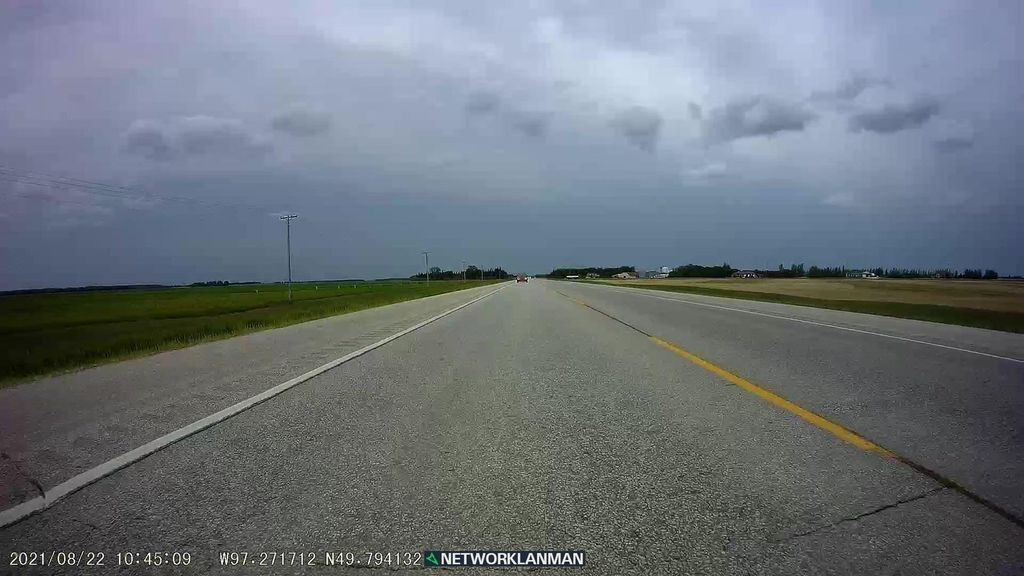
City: winnipeg